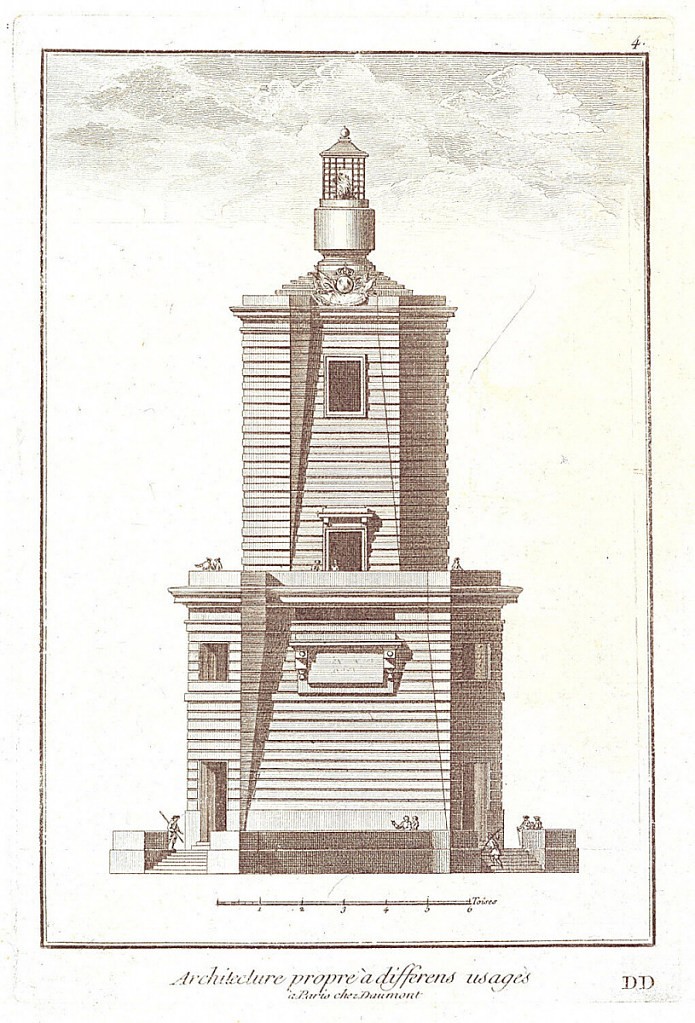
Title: Design for a Lighthouse
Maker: A. Le Canu, French, active 1746 – 1768
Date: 1760–75
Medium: Engraving on white laid paper
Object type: Print
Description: Design for a Neoclassical lighthouse with a smooth-faced horizontal banded rusticated façade. Doors on the sides, with windows above, and a central door on the balcony level. Figures visible on the balcony and around the base of the lighthouse. The French royal coat of arms on the upper façade of the tower. Topped with a flaming/ smoking urn or vase framed within a round trellised structure. Clouds in the background and steps leading up to the lighthouse. A scale below the design. The plate is titled and numbered.